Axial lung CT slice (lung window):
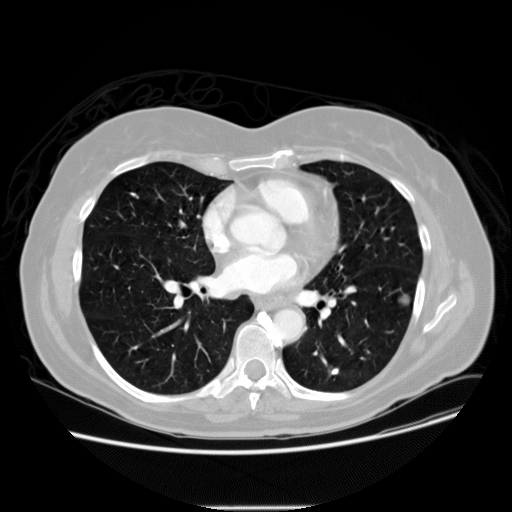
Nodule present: yes
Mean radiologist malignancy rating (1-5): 3.5